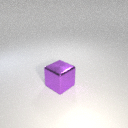
large purple metal cube